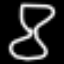
Label: hourglass